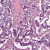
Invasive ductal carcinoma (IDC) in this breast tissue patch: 1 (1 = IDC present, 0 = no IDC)